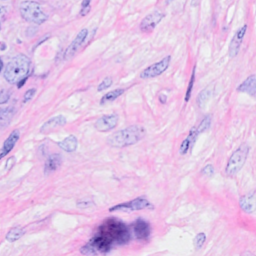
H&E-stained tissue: Breast